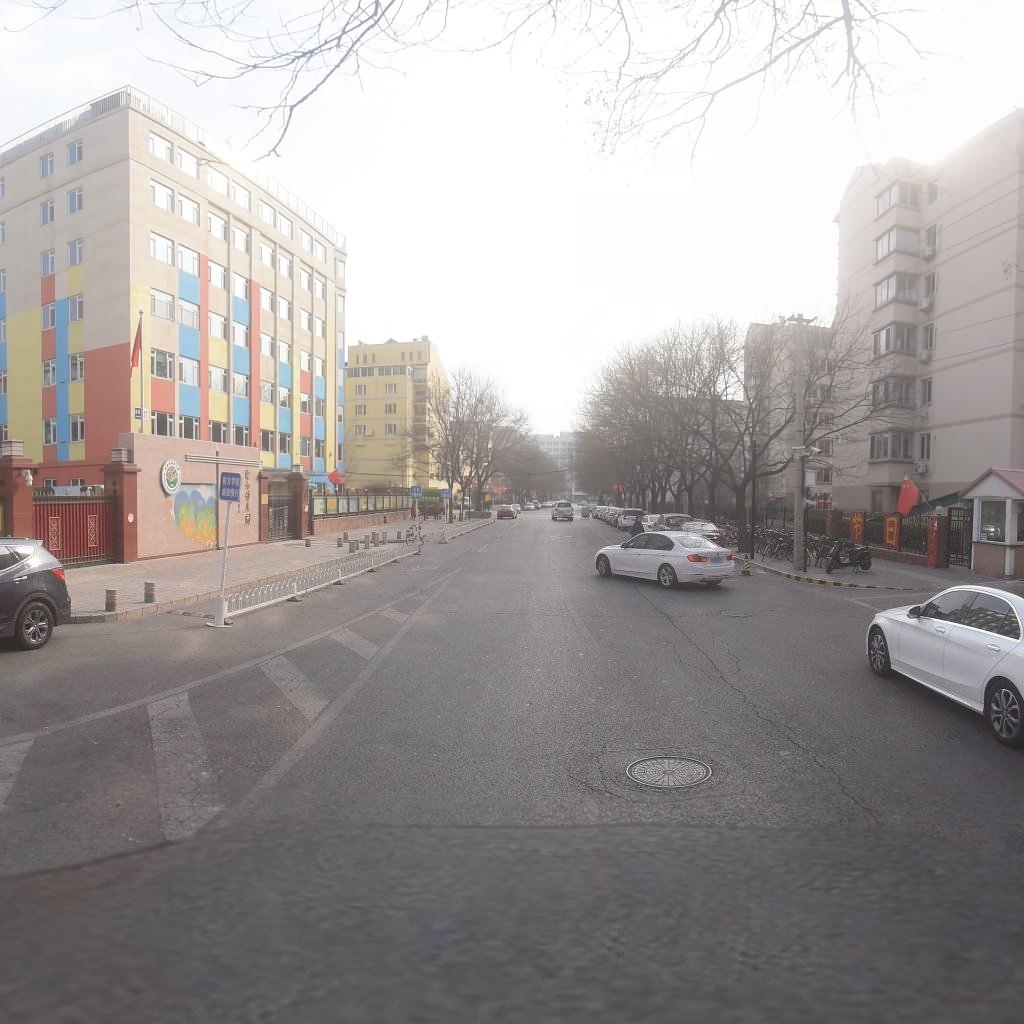
Region: Xicheng
Road damage annotations: transverse crack, manhole cover, longitudinal crack, manhole cover, transverse crack, longitudinal crack, transverse crack